Question: I'm working in a project and I need to support iOS 5.1.1 but in the drop menu of "deployment target" I don't have 5.1.1 as option:

My question for you guys is how can I add the iOS 5.1.1 as deployment target?
I'll really appreciate your help.
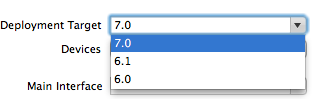
Answer: You can type it by hand in the box, if you feel like, and even if this is not available as a dropdown option or you can do the same from "Build Settings">"Deployment">"iOS Deployment Target" section.
However, if you have to go below 5.1.1, please make sure that you have used 64 bit architecture $(ARCHS_STANDARD_INCLUDING_64_BIT) in your "Build Settings">"Architectures">"Architectures" section. Stick to standard ARM 32 bit architecture $(ARCHS_STANDARD) only.
# update sep, 15:
(This portion is not directly related to the actual answer)
Starting from Xcode 6, $(ARCHS_STANDARD) includes 64 bit architecture, by default (armv7 arm64). So, if you archive your code with default "Release" configuration with $(ARCHS_STANDARD), it will create a fat binary with both armv7 and arm64 slices it it. Unfortunately, that kind of binary is not supported in iOS prior to 5.1.1.
So if you are still planning your app for iOS less than 5.1.1 you should set your "Release" architecture to armv7 (and may be armv7s also), explicitly. Alternatively, you could create a separate build configuration for armv7(and armv7s) only architecture and archive your code seperately with both of your "Release" and custom configurations. Although, this is never a good idea for App Store deployment.